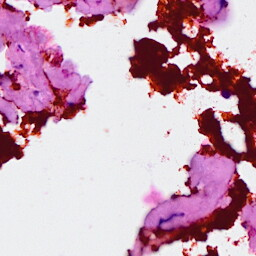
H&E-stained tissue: Breast